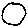
Label: circle